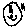
Label: smiley face